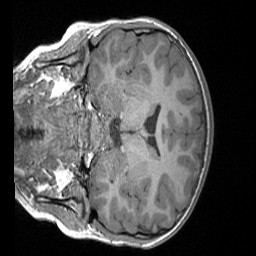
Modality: T1w
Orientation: coronal
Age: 9
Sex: male
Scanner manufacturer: siemens
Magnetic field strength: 3 T
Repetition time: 1.65 s
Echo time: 0.00203 s